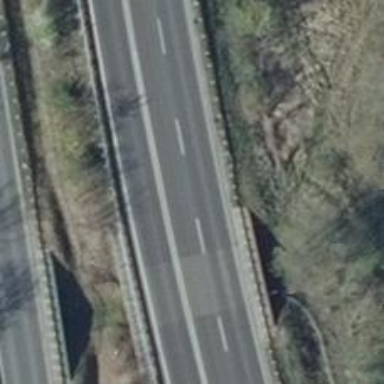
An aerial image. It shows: Motorway bridge with asphalt surface. The bridge is part of primary highway.